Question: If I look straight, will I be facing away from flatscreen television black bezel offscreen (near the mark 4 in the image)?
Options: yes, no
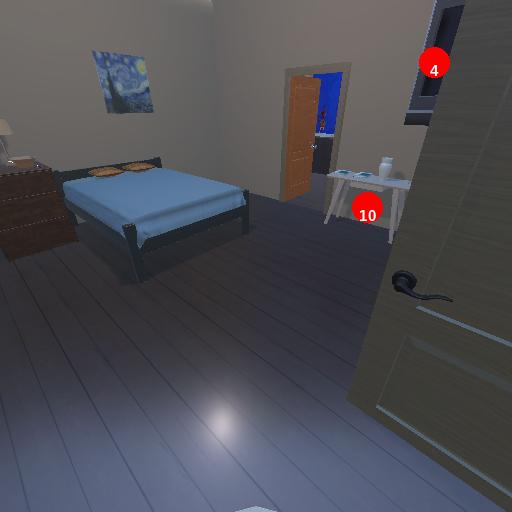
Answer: yes